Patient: sex F, age 69
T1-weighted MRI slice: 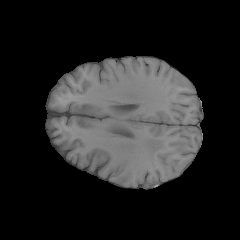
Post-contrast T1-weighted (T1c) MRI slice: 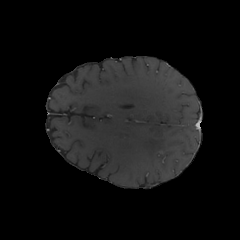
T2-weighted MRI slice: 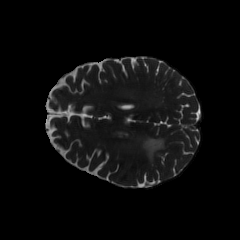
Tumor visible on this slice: yes
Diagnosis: Glioblastoma, IDH-wildtype
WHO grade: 4